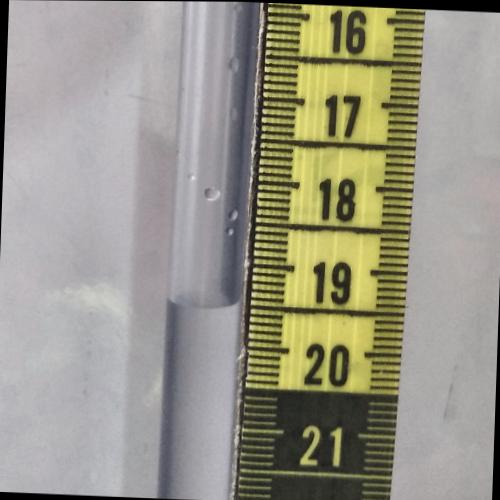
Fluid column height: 19.5 cm